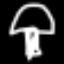
Label: mushroom